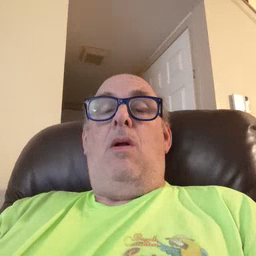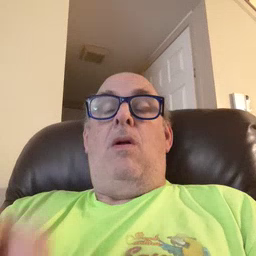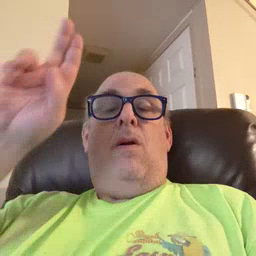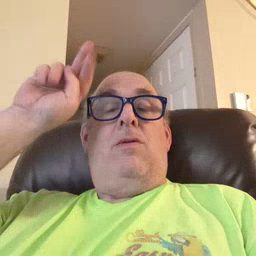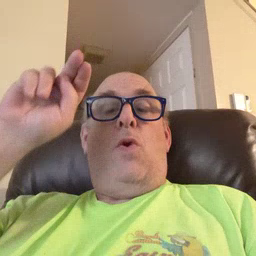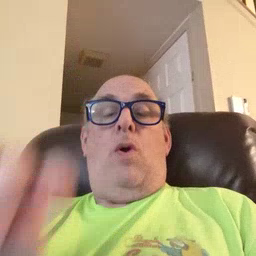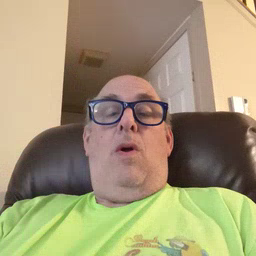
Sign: horse